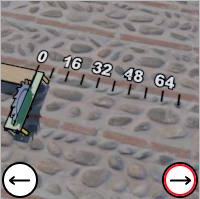
Task: length
Answer: 0
First scale value: 16.0